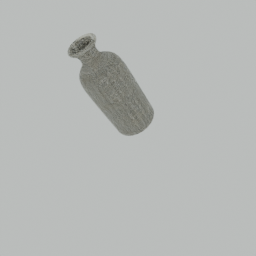
Label: decoration